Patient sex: F
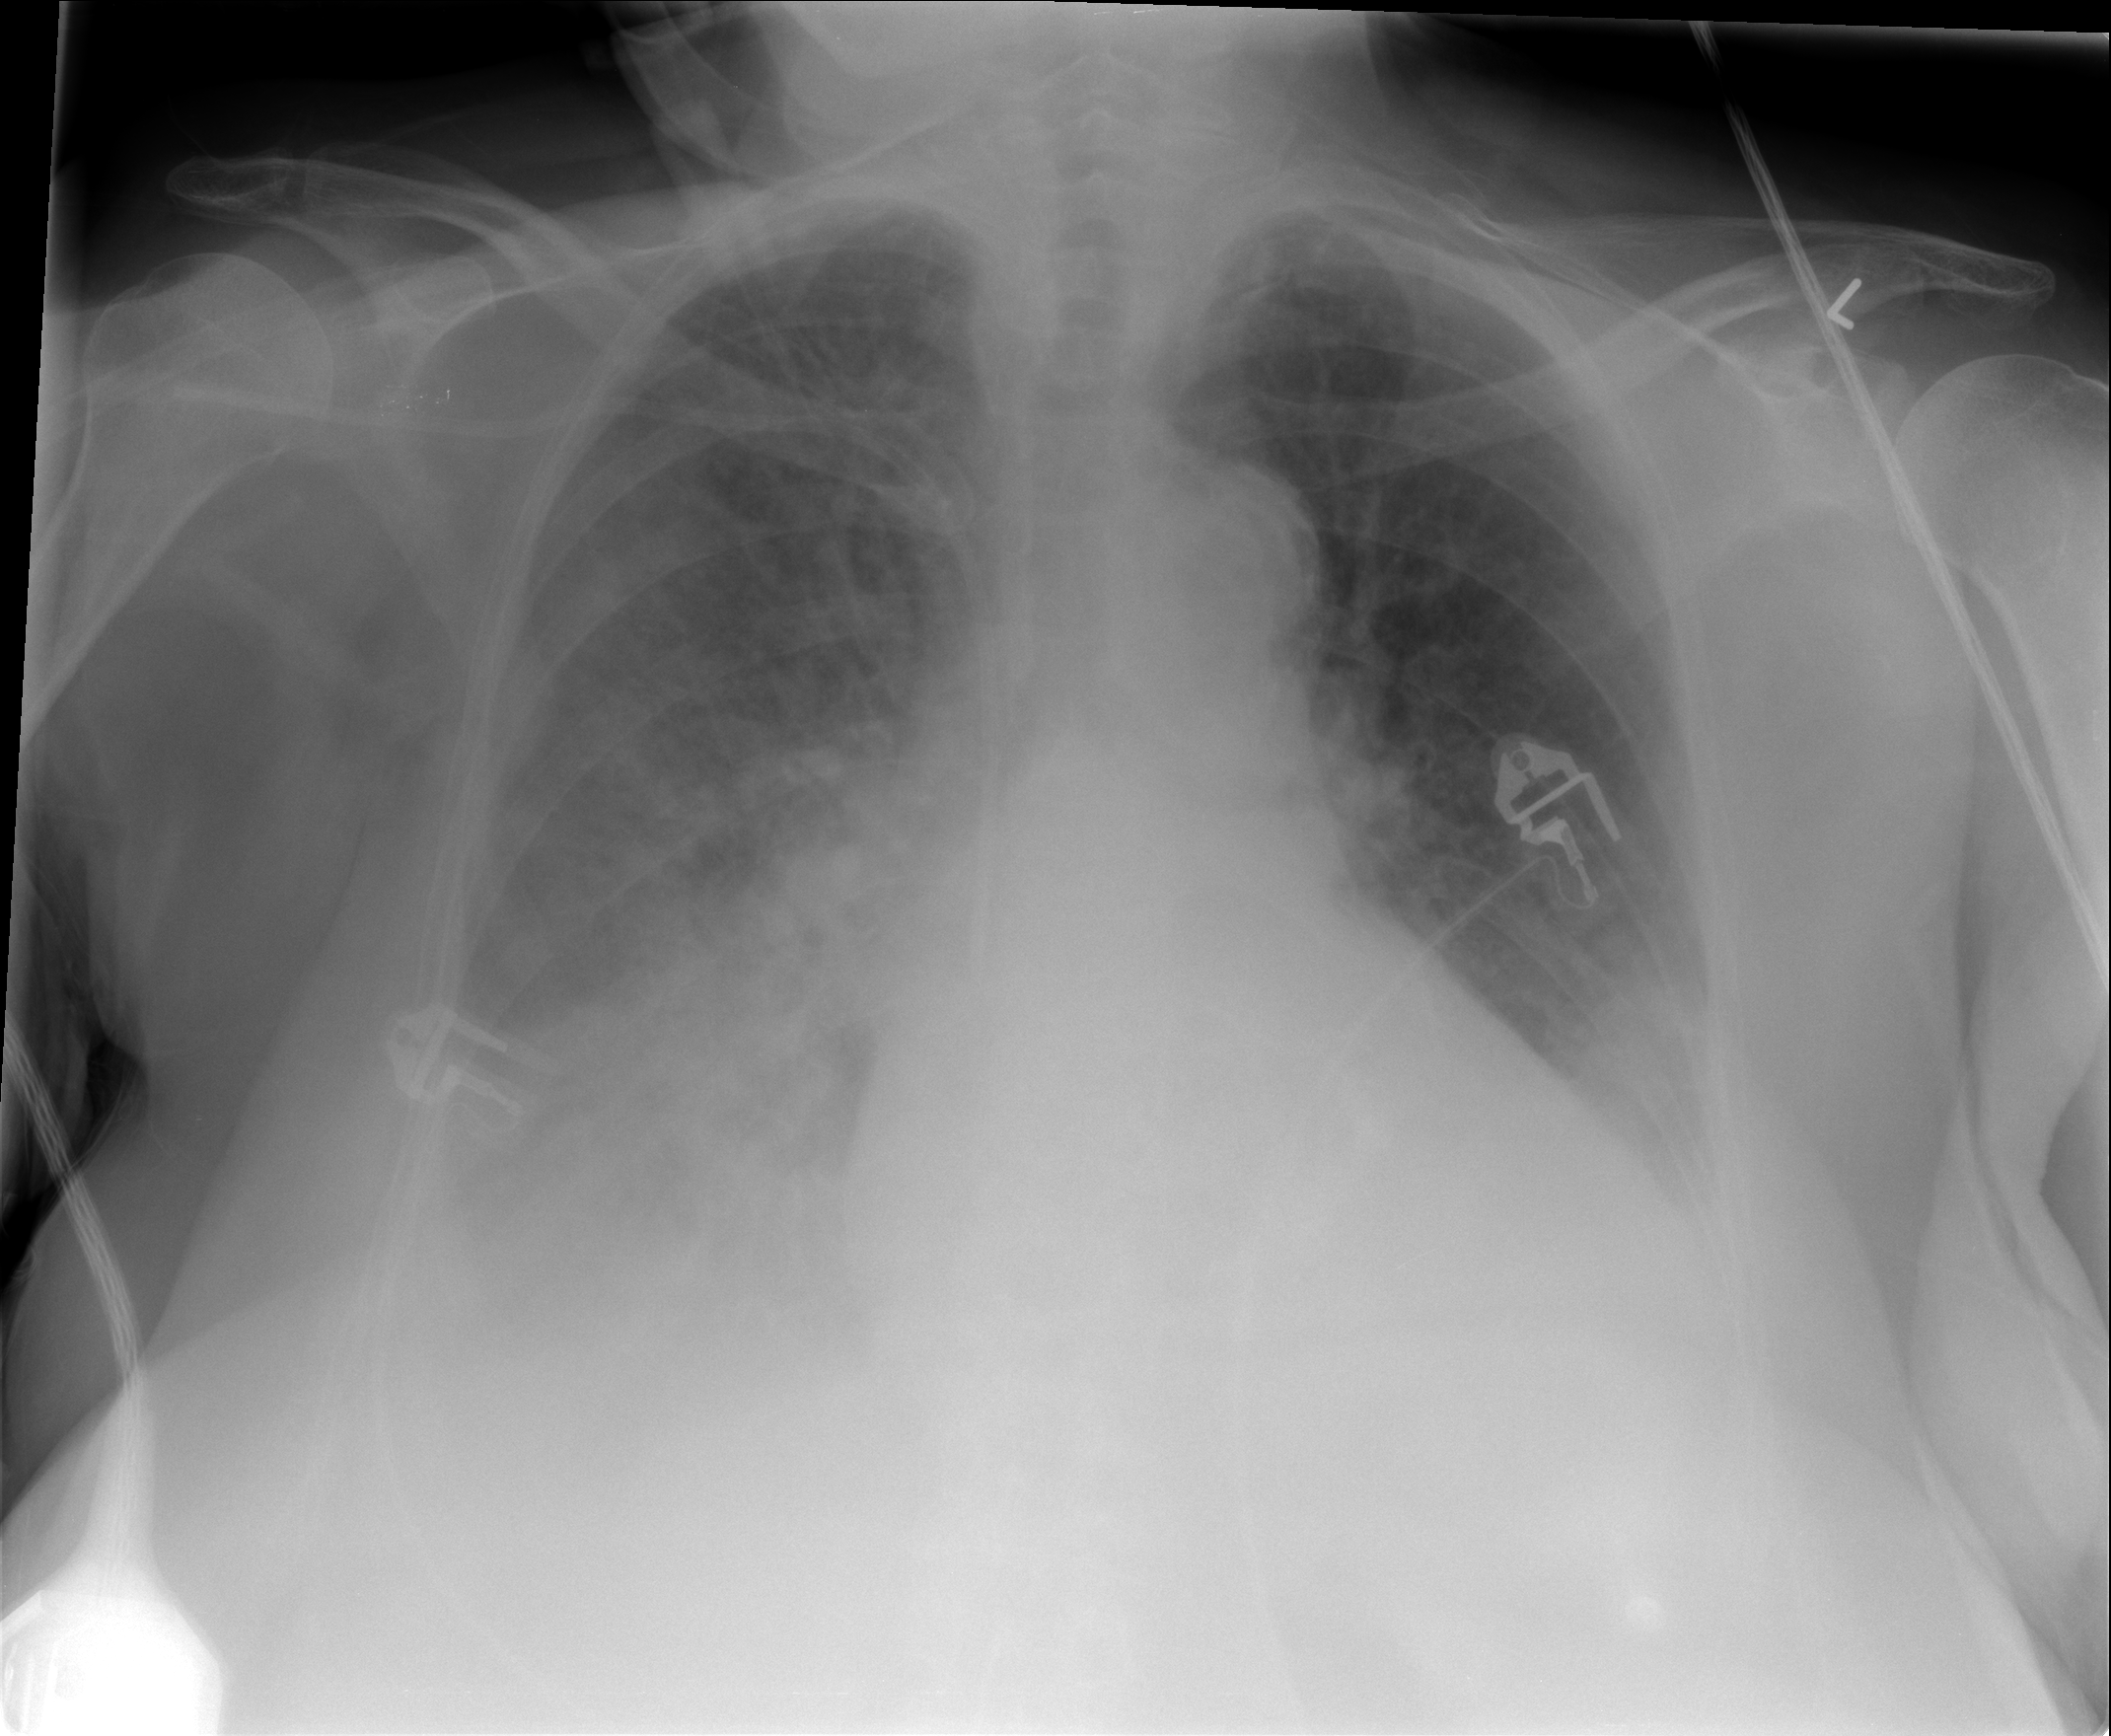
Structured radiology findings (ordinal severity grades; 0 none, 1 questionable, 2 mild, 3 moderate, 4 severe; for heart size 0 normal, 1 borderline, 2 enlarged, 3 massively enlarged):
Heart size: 2
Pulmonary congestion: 2
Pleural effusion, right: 2
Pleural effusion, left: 2
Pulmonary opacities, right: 3
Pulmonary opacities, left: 2
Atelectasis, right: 3
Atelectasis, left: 2